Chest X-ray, PA view. Patient: 38 years old, sex F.
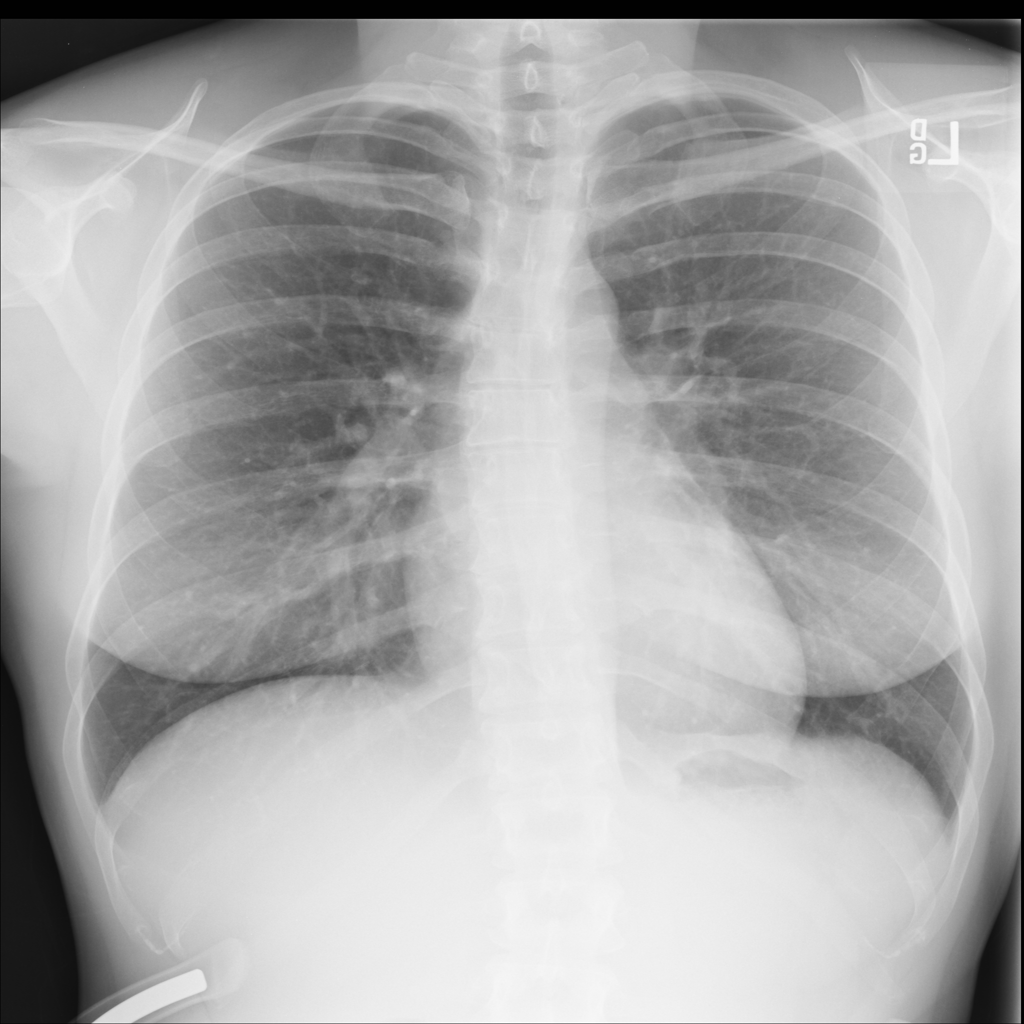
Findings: No Finding